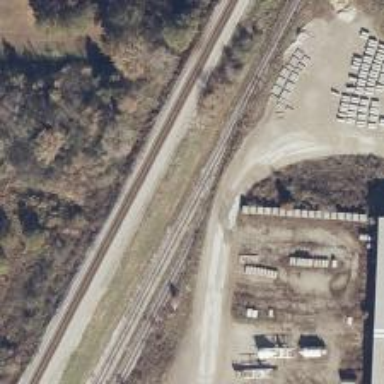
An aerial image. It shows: Rail spur service.